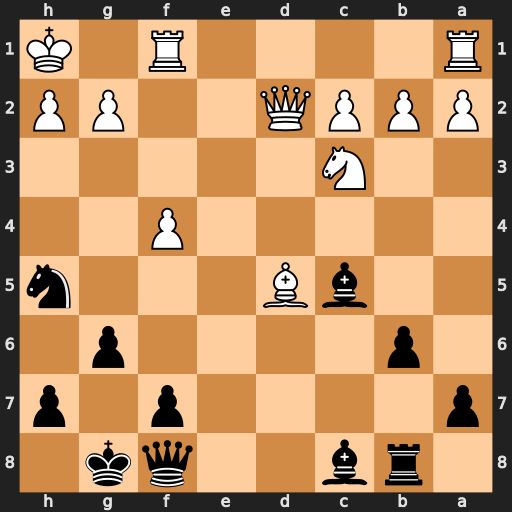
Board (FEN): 1rb2qk1/p4p1p/1p4p1/2bB3n/5P2/2N5/PPPQ2PP/R4R1K
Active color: b
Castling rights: -
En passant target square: -
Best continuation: Ng3+ hxg3 Qh6#